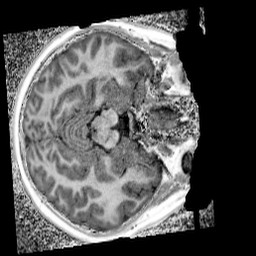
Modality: UNIT1_denoised
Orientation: axial
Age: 11
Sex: male
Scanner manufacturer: siemens
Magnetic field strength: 3 T
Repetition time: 4 s
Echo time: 0.00299 s